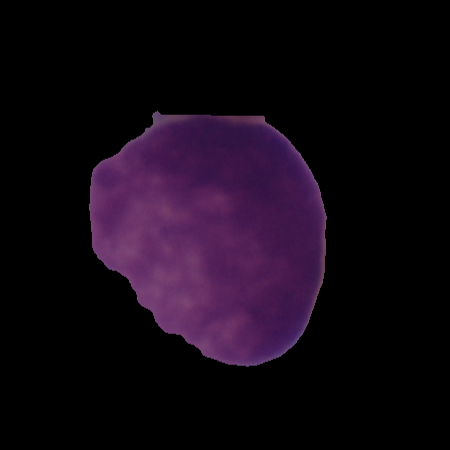
Label: cancer